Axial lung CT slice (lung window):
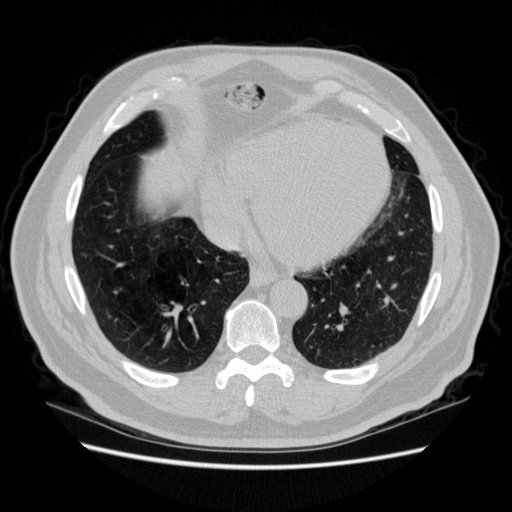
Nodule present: no